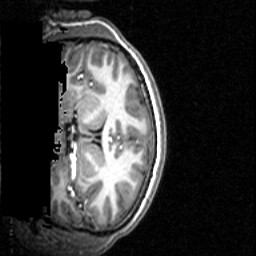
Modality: T1w
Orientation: coronal
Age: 21
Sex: male
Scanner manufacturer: siemens
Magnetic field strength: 2.894 T
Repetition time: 2.3 s
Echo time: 0.0021 s